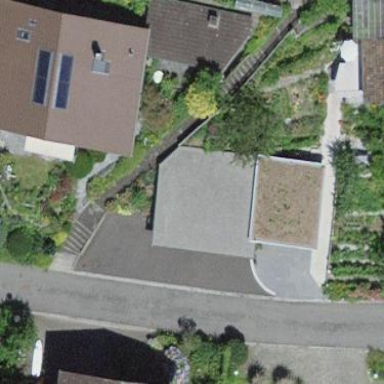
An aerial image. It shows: Garage building.